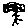
Label: tree